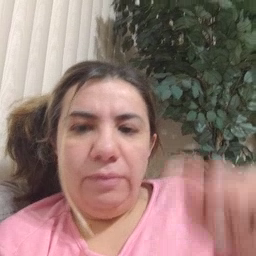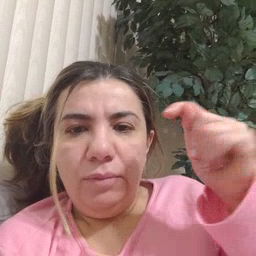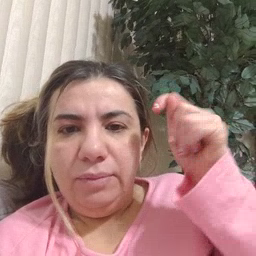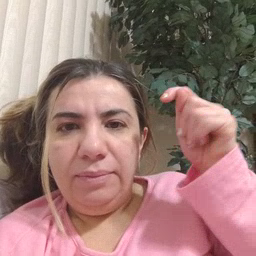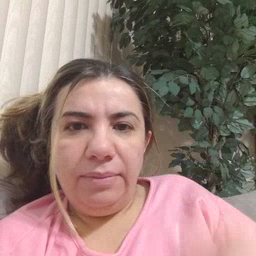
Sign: toy